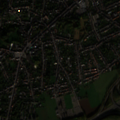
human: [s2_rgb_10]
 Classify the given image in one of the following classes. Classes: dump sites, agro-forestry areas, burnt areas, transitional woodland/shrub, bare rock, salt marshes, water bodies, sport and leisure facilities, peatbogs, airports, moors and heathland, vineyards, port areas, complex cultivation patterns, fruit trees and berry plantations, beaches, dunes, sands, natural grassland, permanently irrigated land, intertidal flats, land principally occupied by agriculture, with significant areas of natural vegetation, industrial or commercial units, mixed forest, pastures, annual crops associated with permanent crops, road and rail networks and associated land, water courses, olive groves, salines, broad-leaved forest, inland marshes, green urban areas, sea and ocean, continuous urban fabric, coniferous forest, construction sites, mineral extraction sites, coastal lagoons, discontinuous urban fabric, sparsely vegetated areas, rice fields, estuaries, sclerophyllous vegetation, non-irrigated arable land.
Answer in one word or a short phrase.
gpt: discontinuous urban fabric, road and rail networks and associated land, complex cultivation patterns